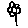
Label: flower